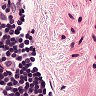
Metastatic tissue present: no